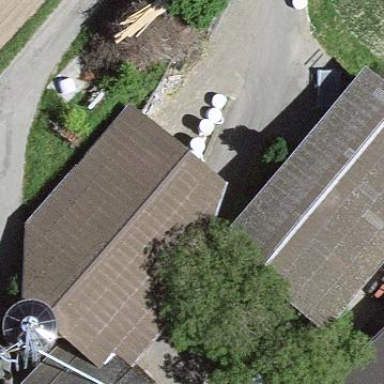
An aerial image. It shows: Shed building.